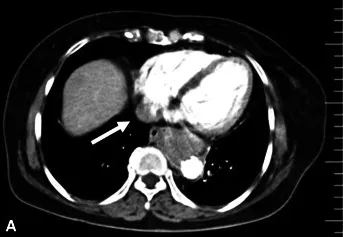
Contrast-enhanced CT of the thorax illustrating heterogeneously enhancing asymmetric wall thickening in mid-esophagus with extension.
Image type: radiology (ct)